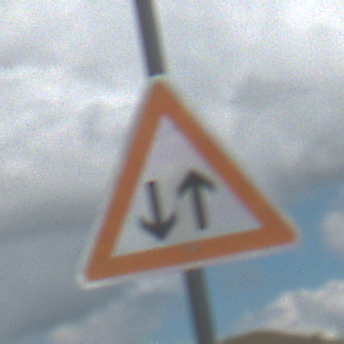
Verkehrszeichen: Gegenverkehr
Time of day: Midday
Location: Outdoor (Nature)
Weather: PartlyCloudy
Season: NotSpecified
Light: Natural